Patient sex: M
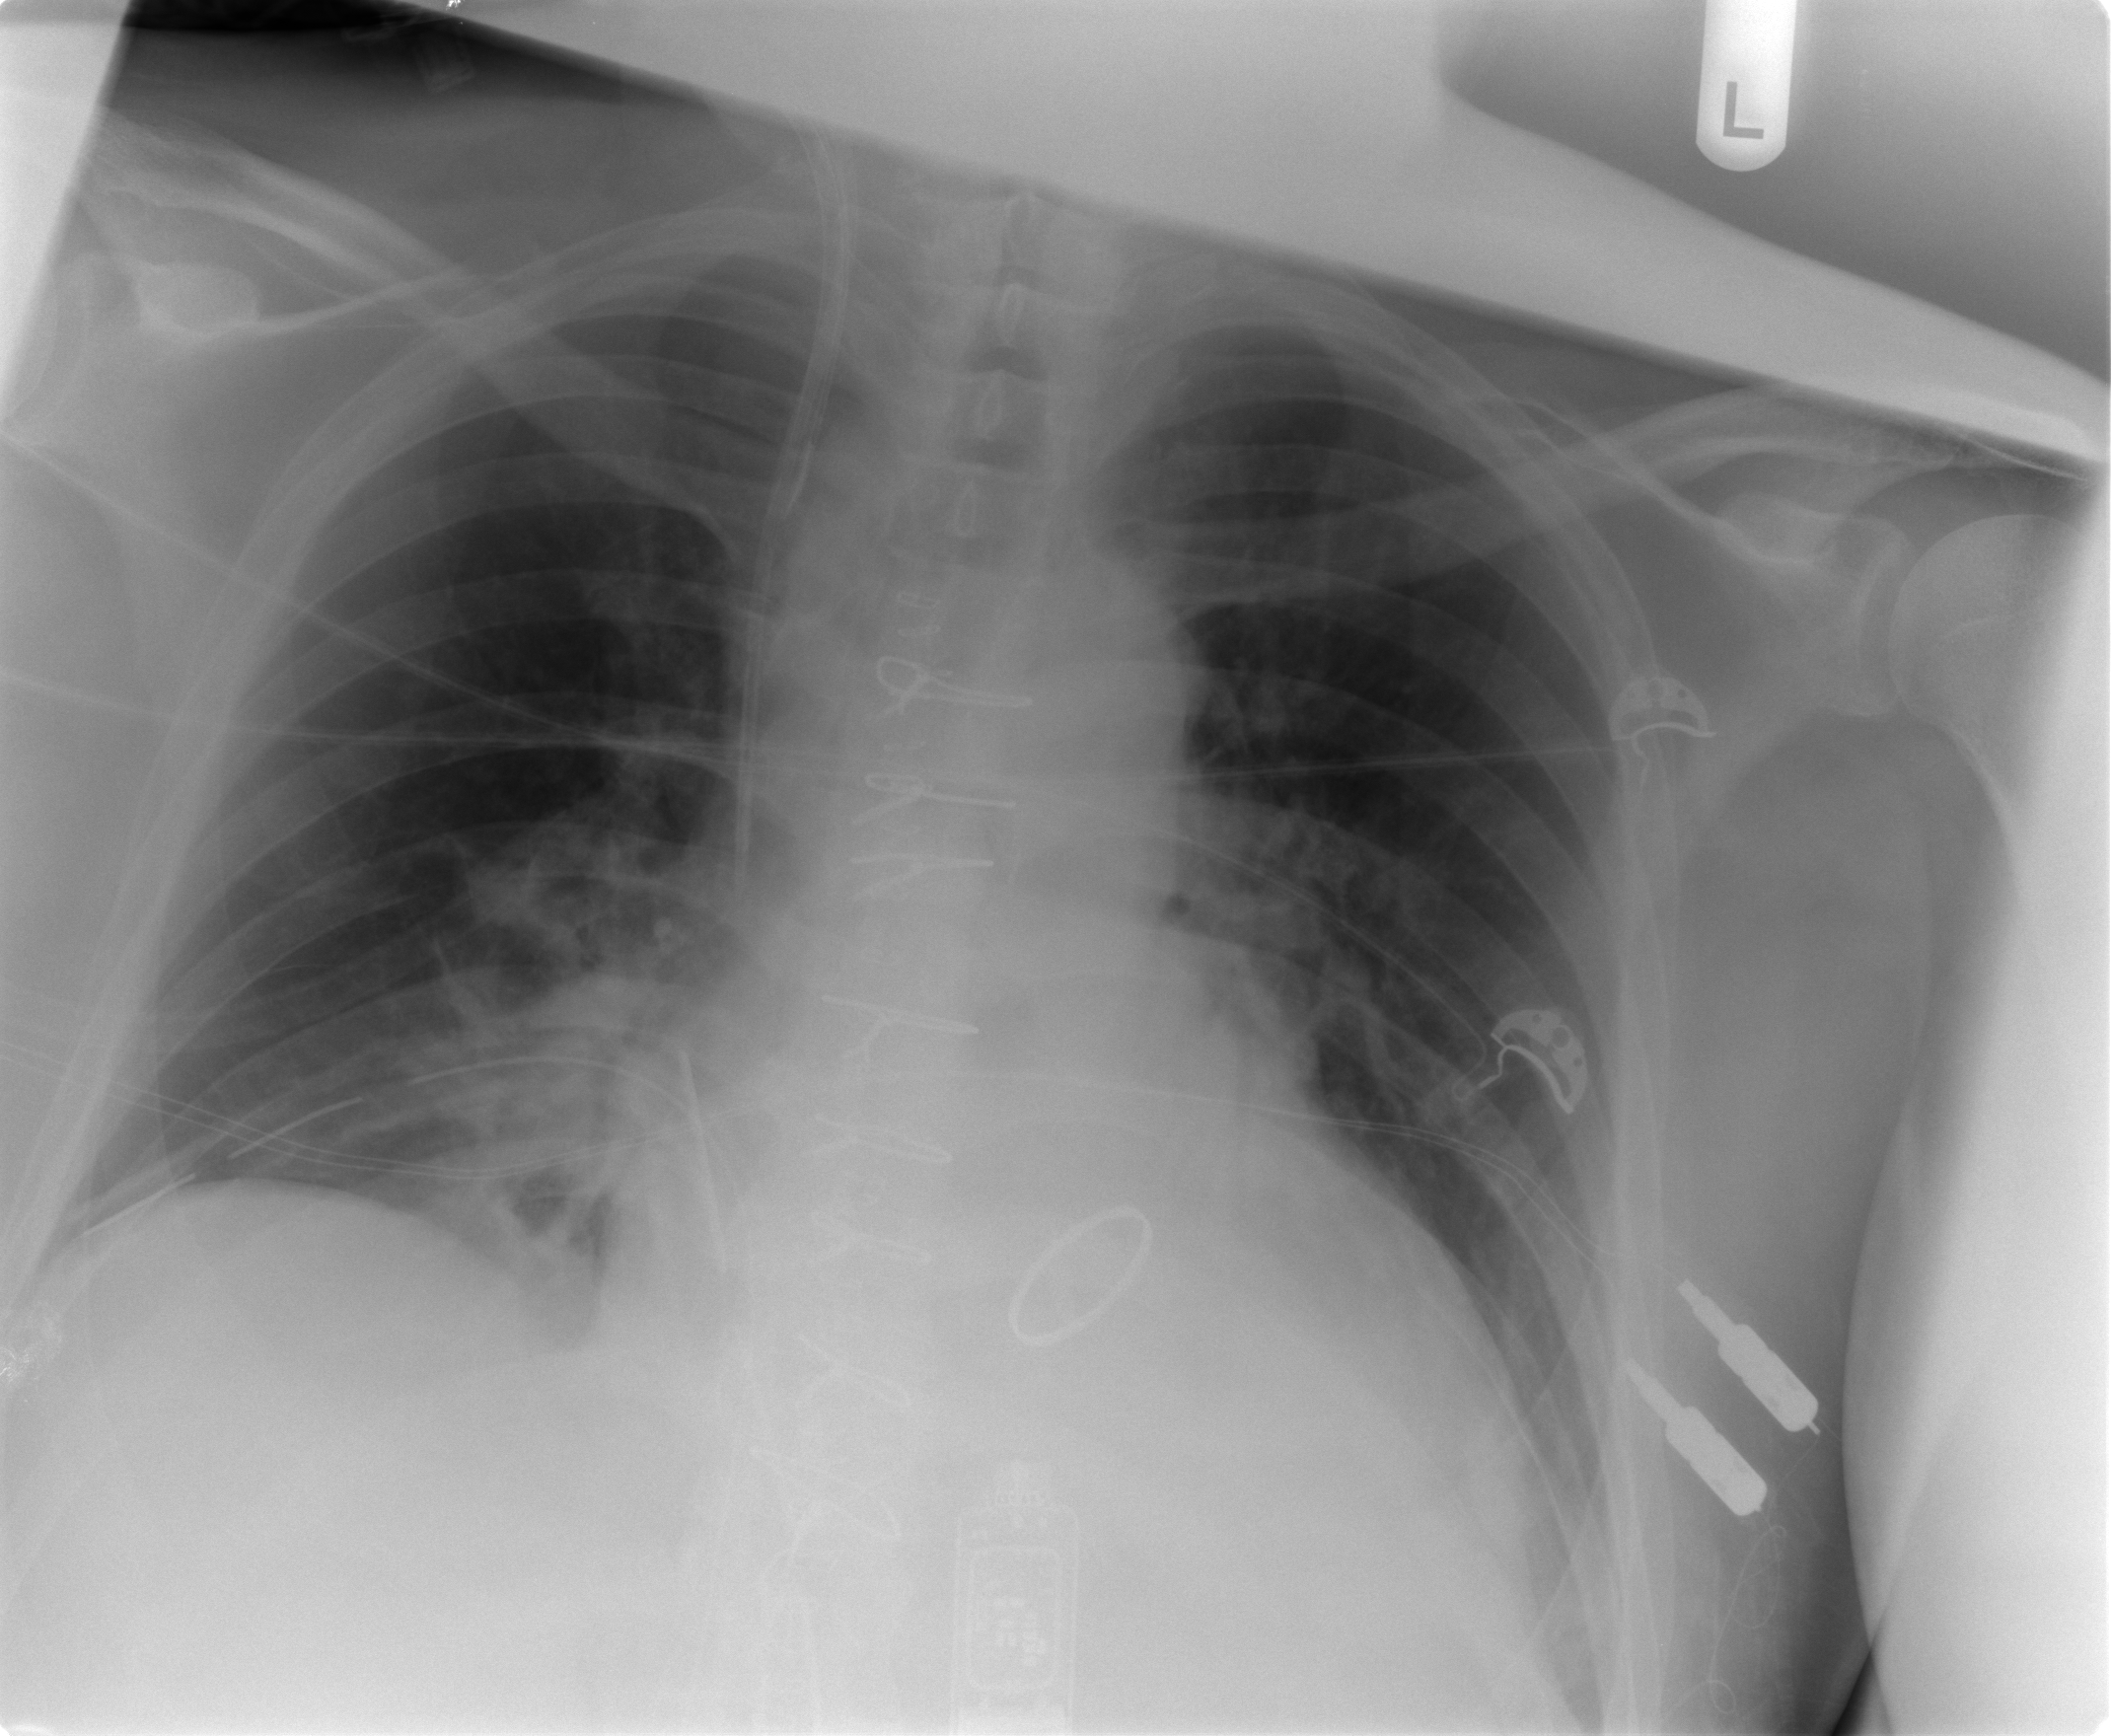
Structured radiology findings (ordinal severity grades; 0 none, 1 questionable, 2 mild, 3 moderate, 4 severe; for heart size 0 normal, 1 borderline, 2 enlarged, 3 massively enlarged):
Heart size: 0
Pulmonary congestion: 2
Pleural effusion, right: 0
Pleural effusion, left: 1
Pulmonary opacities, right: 0
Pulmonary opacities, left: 0
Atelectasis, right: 2
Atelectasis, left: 2